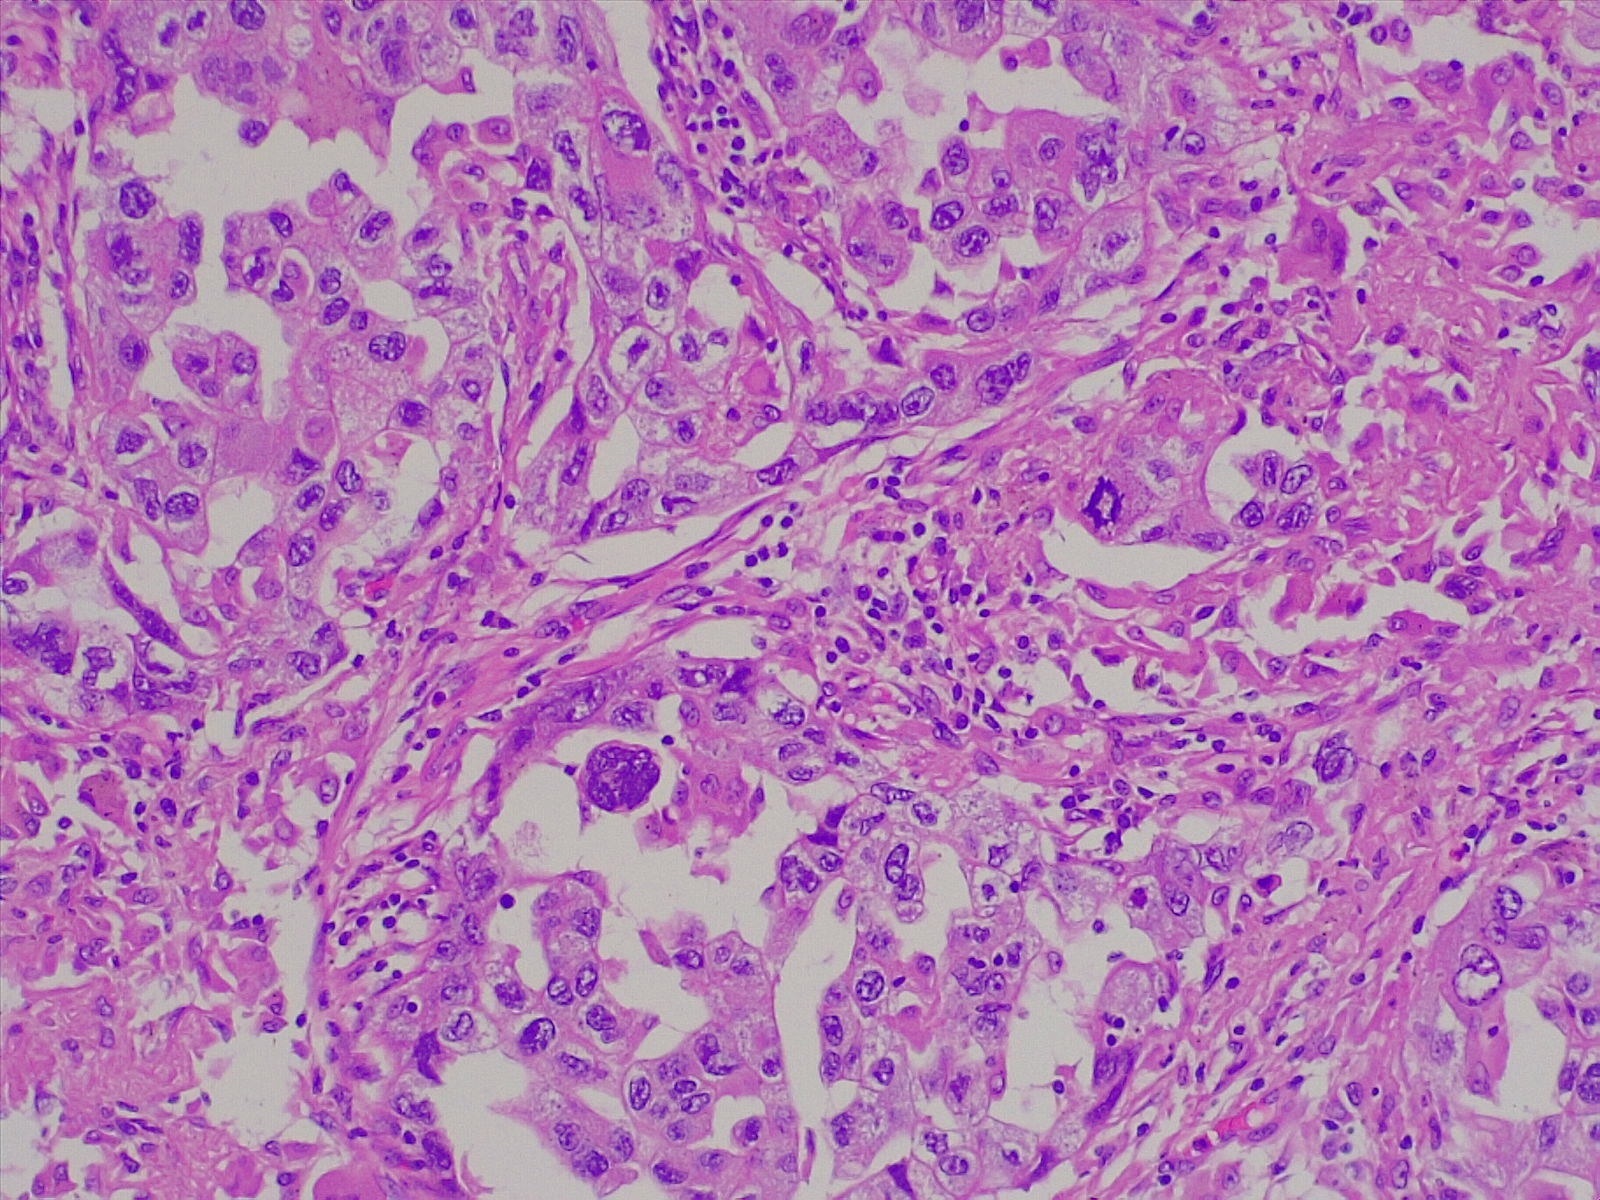
Label: lung adenocarcinoma, moderately differentiated